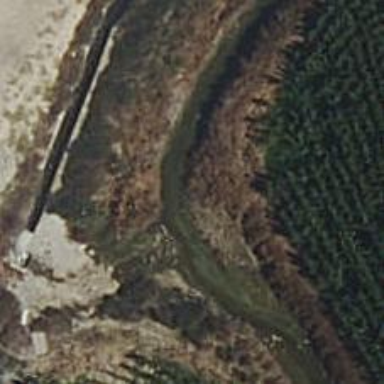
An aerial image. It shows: Ditch serving as waterway.